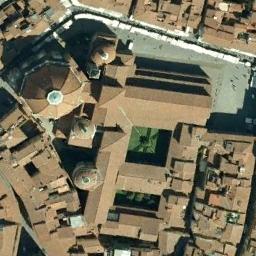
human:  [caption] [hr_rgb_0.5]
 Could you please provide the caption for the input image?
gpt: A tan cross-shaped roof with a dome-shaped church on the main house, Surrounded by buildings, Roads and cars .

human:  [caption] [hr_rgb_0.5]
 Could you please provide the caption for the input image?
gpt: This is a circular church .

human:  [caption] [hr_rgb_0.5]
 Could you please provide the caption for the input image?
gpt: The church with some pointed towers and an octagon tower and the rest of the church has some orange sloping roofs .

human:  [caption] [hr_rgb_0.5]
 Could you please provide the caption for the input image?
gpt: There is a church with a red circular roof .

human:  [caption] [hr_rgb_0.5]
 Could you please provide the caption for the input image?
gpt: A church with a brown round roof beside many brown buildings .